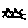
Label: cat